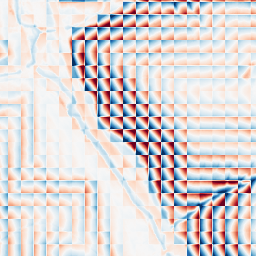
Category: wavelet
Decomposition family: wavelet_biorthogonal
Decomposition parameters: wavelet: bior1.3
level: 4
Upsampling method: cubic_mitchell
Upsampling parameters: scale: 2
Upsampling scale: 2